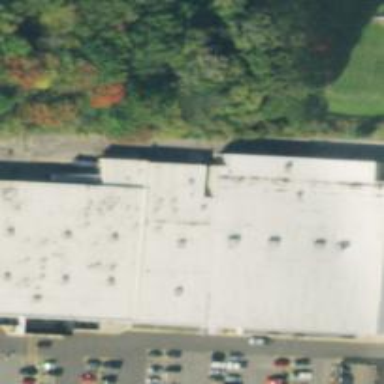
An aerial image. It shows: Supermarket building.